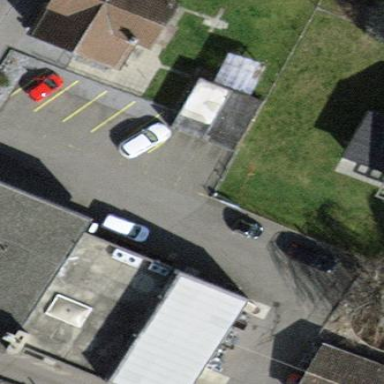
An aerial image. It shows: Car repair shop located in building.